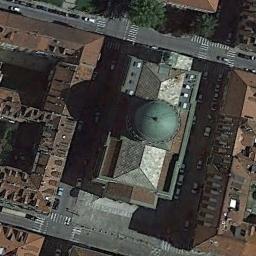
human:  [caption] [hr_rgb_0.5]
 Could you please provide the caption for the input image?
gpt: There is a church with a blue circular roof next to the road .

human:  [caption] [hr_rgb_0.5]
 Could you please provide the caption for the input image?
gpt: A cathedral with a brown roof, The main house in the middle of the church has a round roof, Many trees and a road around the church, And many cars on the road .

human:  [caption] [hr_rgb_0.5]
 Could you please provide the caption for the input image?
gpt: The church with a green circular pointed tower is surrounded by other buildings .

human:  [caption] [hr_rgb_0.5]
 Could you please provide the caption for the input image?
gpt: This is a church with a domed roof .

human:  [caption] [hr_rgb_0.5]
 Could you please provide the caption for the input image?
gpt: It is a church with a green round top beside some brown buildings .